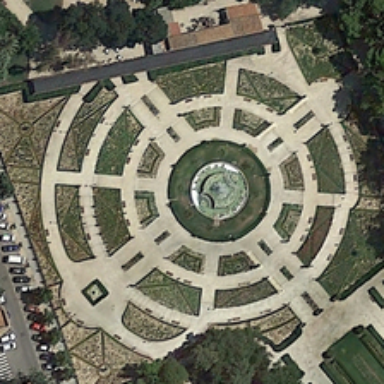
Many green trees and some cars are around a circle square .